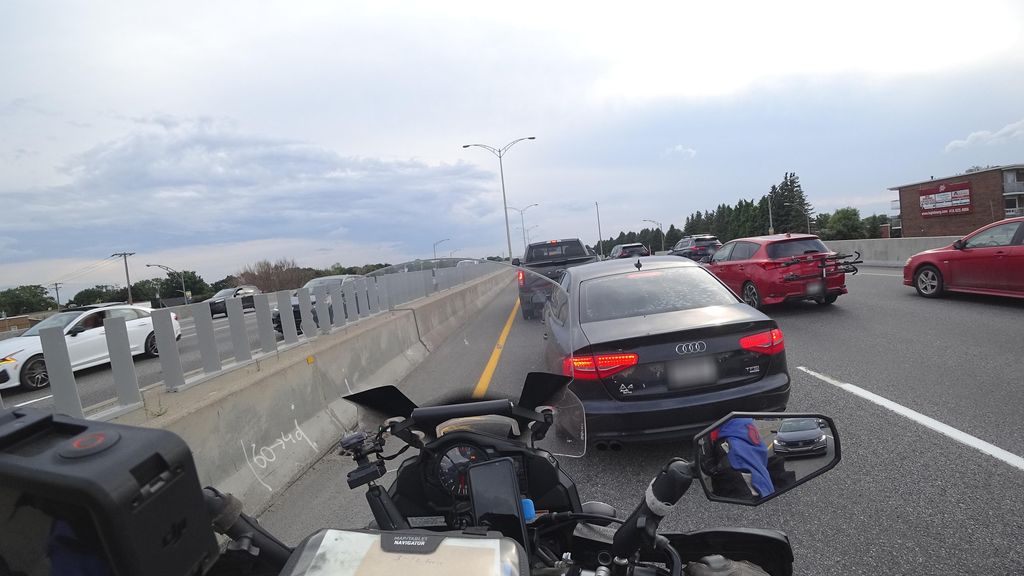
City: quebec_city